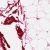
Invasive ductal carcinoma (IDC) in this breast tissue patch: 0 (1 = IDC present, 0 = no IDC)